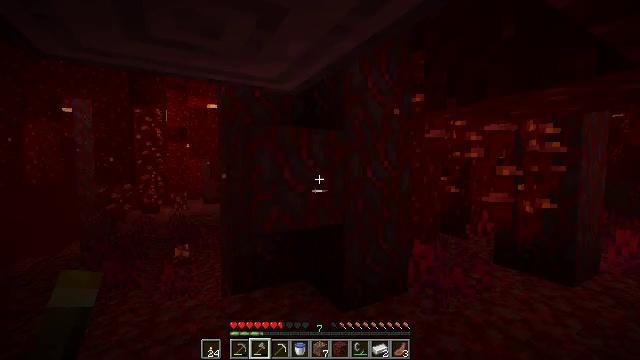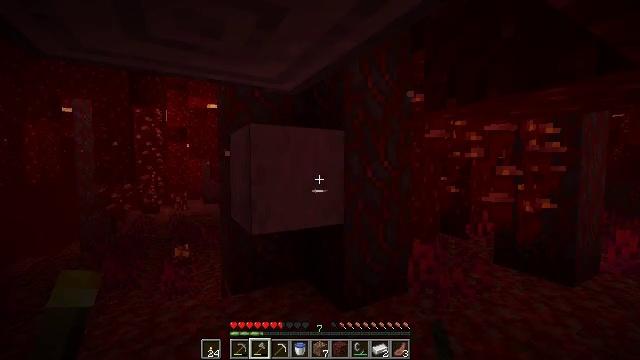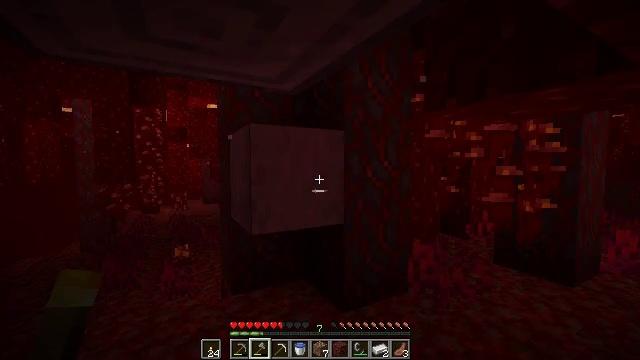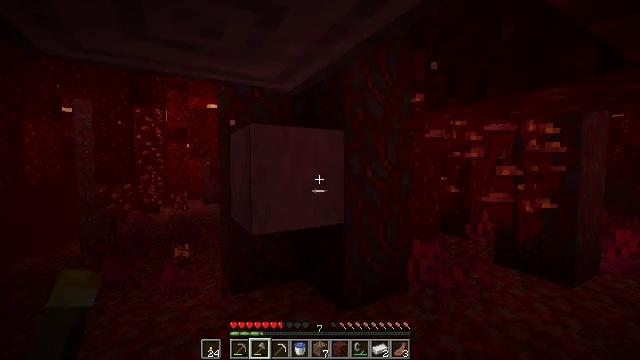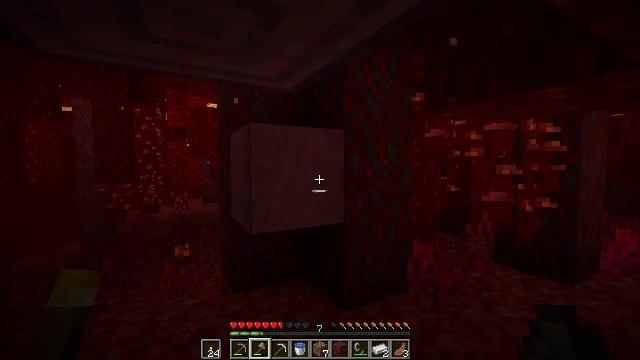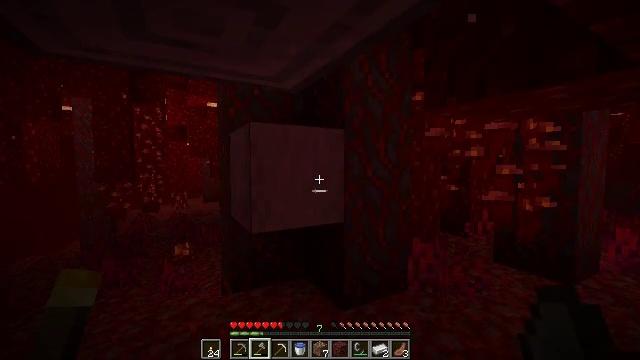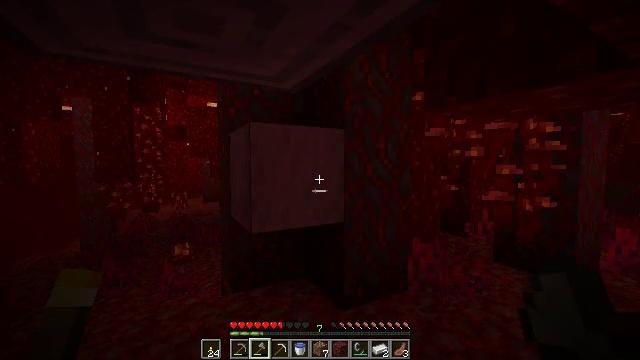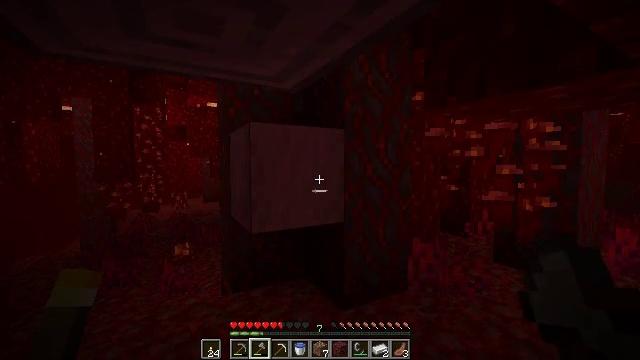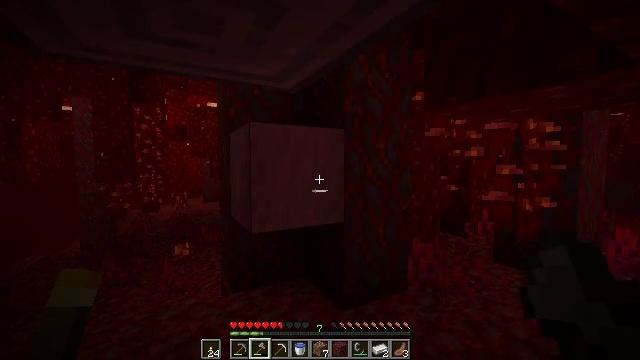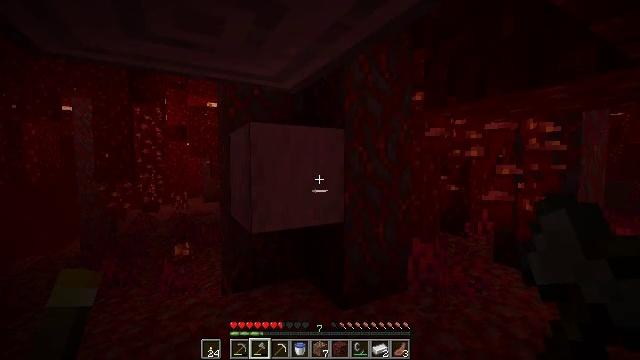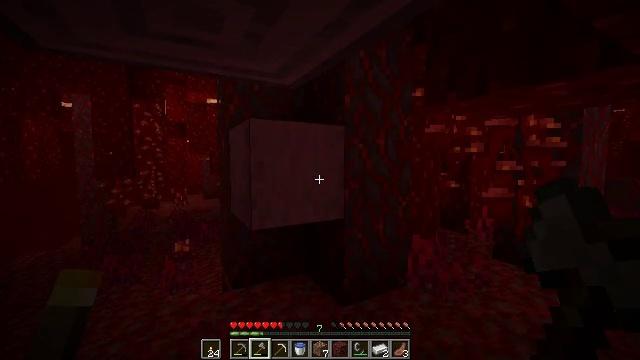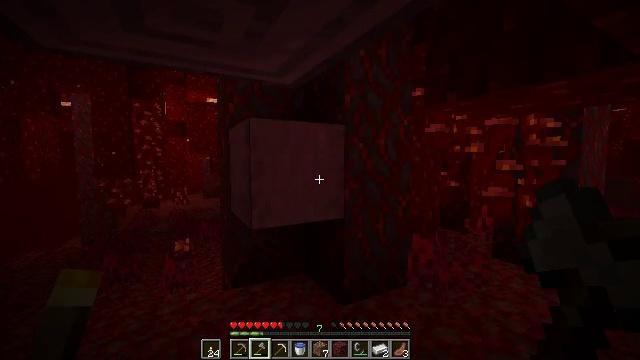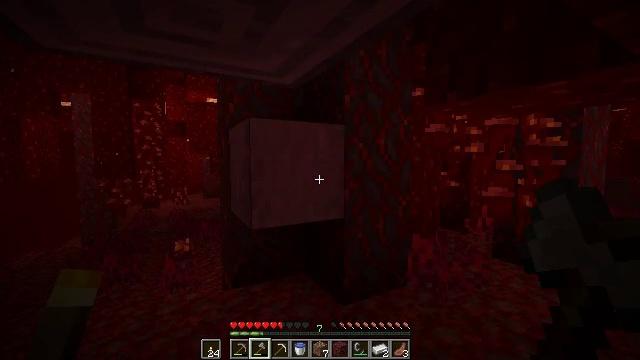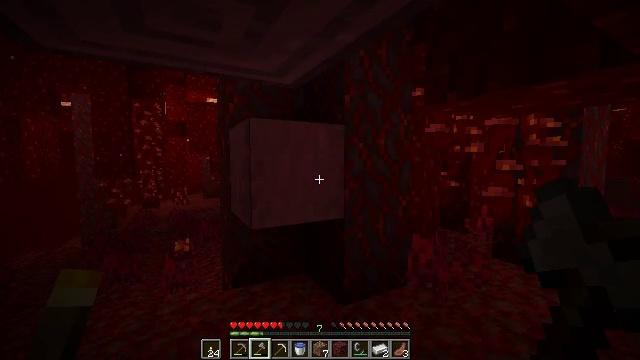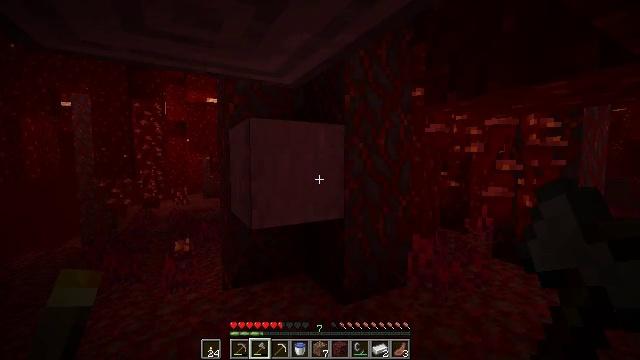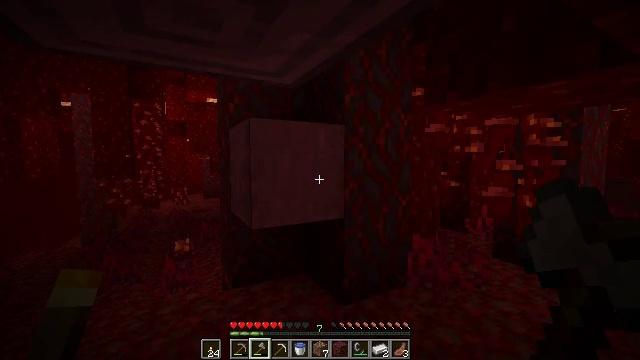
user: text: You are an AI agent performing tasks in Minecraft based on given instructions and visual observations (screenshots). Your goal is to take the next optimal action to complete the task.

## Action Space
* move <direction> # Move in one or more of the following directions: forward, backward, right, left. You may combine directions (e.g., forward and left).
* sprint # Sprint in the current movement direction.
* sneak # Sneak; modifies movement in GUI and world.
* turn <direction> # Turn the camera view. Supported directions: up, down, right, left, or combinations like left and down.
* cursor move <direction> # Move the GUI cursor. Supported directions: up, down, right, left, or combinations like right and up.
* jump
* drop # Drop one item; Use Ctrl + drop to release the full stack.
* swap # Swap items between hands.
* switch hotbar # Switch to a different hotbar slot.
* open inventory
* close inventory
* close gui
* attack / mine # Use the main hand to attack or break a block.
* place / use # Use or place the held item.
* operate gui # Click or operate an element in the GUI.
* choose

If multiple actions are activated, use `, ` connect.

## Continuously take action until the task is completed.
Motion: motion action
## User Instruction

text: Gather stripped crimson stem from the nether tree.
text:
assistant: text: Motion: no_op
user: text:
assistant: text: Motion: no_op
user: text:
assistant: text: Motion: no_op
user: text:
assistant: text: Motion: no_op
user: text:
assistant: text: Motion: no_op
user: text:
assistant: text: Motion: no_op
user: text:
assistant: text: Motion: no_op
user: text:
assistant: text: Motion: no_op
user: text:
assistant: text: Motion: no_op
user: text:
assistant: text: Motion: no_op
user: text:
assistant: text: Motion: no_op
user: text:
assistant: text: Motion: no_op
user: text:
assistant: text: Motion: no_op
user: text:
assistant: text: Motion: no_op
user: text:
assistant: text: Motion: no_op
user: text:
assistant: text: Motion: attack / mine
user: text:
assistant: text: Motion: attack / mine
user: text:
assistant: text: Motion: attack / mine
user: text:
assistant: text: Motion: attack / mine
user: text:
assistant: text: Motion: attack / mine
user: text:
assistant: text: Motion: attack / mine
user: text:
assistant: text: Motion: attack / mine
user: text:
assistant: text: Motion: attack / mine
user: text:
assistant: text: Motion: attack / mine
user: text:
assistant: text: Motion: attack / mine
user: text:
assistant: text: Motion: attack / mine
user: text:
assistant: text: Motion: attack / mine
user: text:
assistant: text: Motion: attack / mine
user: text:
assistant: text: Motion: attack / mine
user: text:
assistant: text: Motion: attack / mine